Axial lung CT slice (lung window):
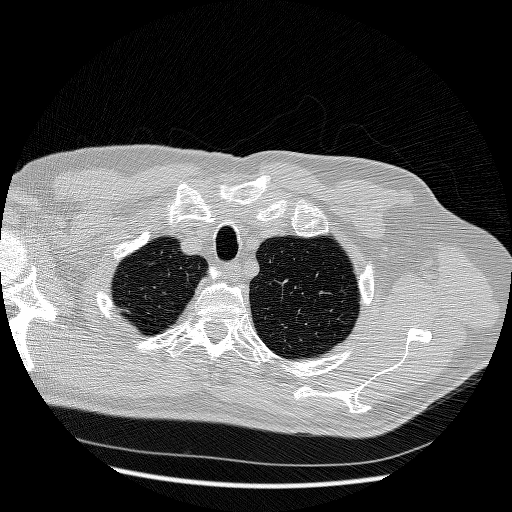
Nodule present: no